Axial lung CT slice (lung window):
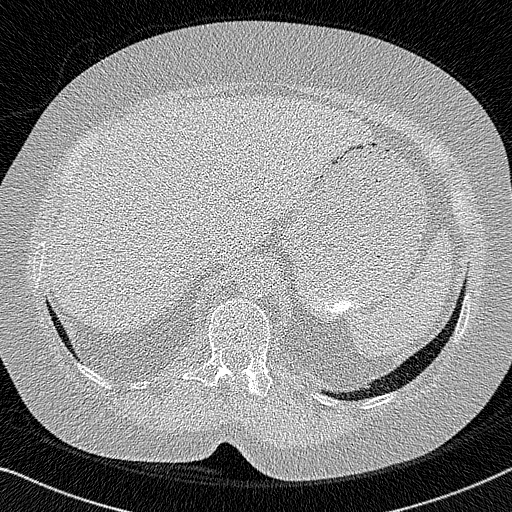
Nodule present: no